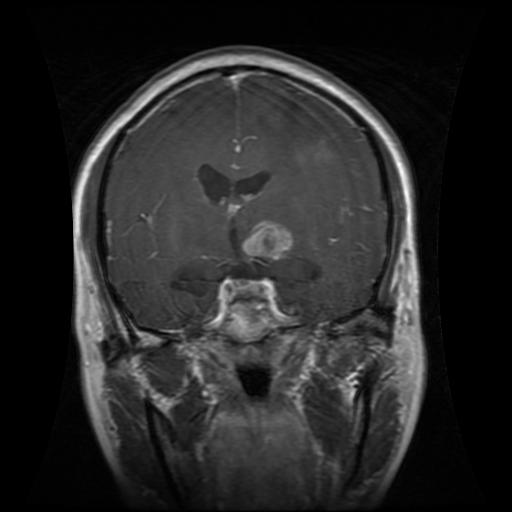
Label: glioma